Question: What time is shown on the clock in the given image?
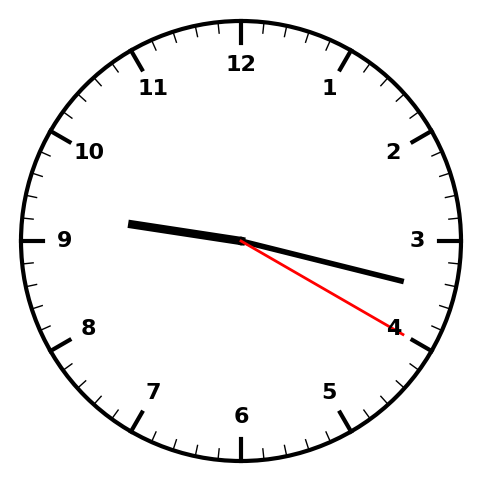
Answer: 09:17:20